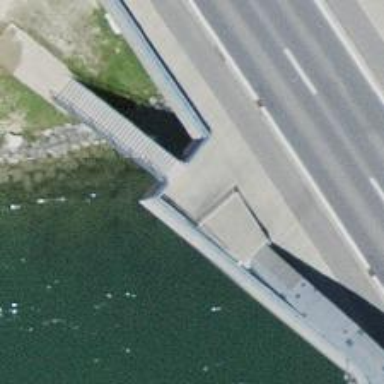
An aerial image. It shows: Road with steps.